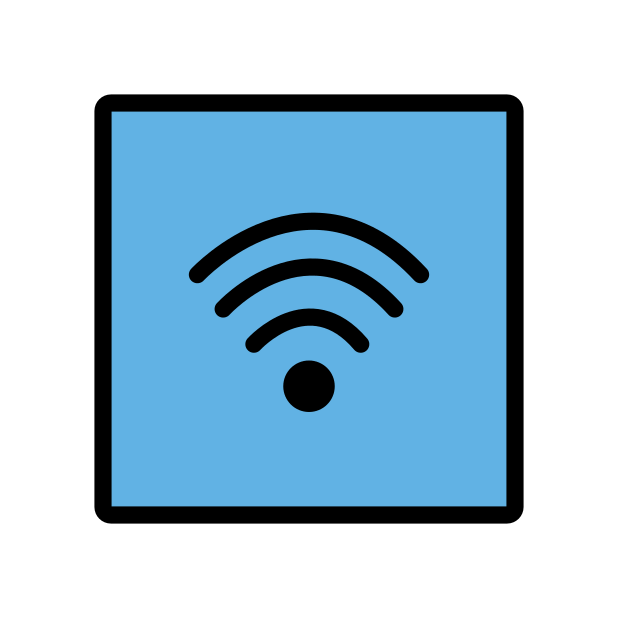
Emoji: 🛜
Name: wireless
Unicode: 0x1f6dc